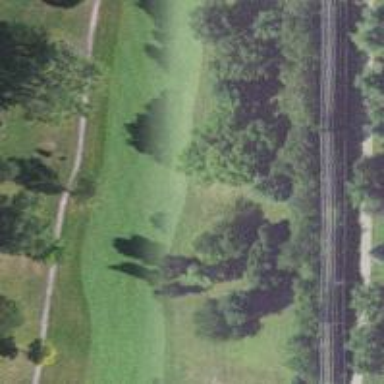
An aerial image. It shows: Golf hole.